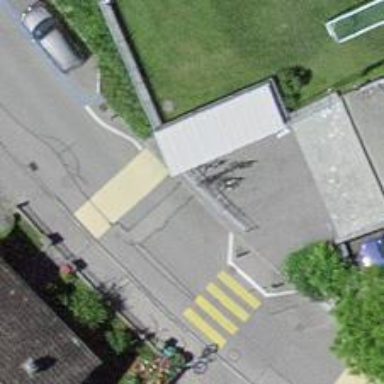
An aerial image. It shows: Bicycle parking area.